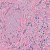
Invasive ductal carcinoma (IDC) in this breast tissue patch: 1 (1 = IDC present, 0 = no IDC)